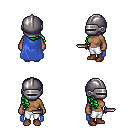
a pixel art fantasy rpg character, female body template, human, dark skin, blue cape, white pants, green right-swept hairstyle, metal helm, brown shoes, dagger, four views (front, back, left, right), 2x2 character sprite sheet, small pixel art, hard edges, no anti-aliasing